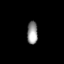
Tissue: lung
Cell type: Epithelial cells
Senescence score: 0.5489
Nuclear area (px): 237
Mean DAPI intensity: 147.987